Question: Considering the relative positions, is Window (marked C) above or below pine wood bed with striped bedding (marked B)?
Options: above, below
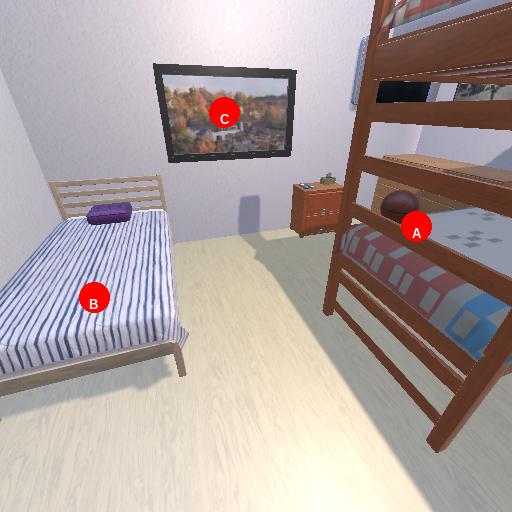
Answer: above